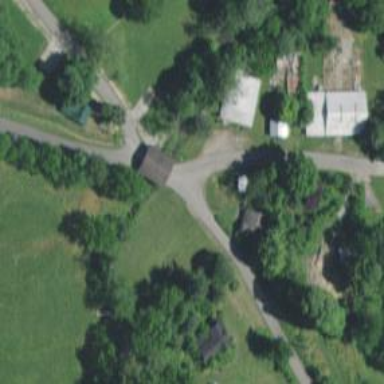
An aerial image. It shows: Covered bridge on unclassified road.